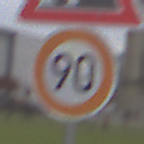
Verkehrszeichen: Geschwindigkeit90
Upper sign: SteinschlagRechts
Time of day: Midday
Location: Outdoor (Suburban)
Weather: Overcast
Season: NotSpecified
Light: Natural